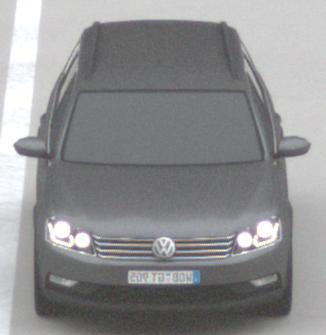
Make: VW
Model: Passat Alltrack 1.8 TSI
Detailed model: Passat (B7) Alltrack
Model produced from: 2012/03
Model produced until: 2013/06
Doors: 5
Color: gray
Road condition: dry road
Daytime: midday
Contrast: low contrast